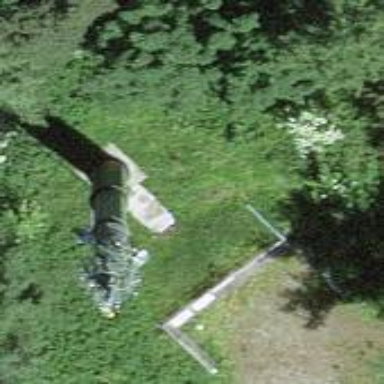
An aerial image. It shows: Communication mast tower.